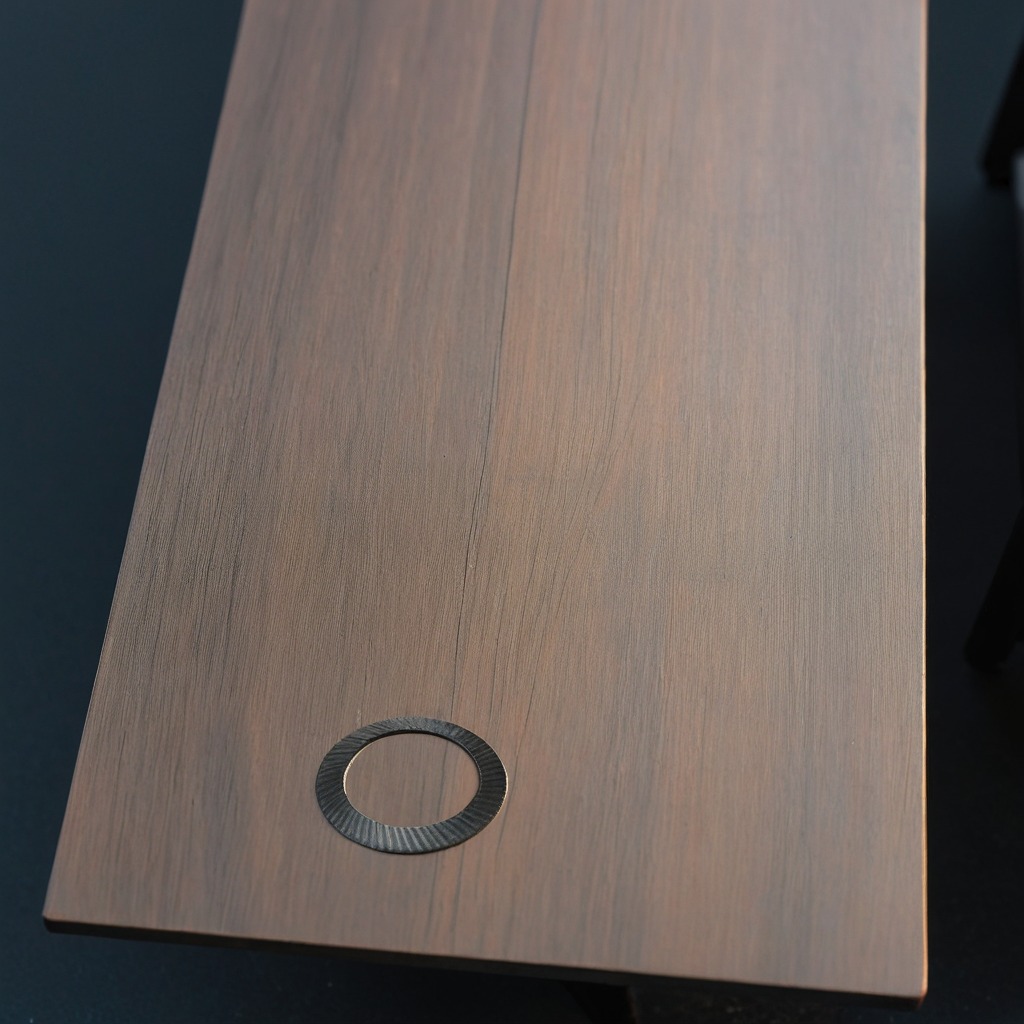
A flat metal washer is lying on the old table in the small garage at twilight.